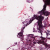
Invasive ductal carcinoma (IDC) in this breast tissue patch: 0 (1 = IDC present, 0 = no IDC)